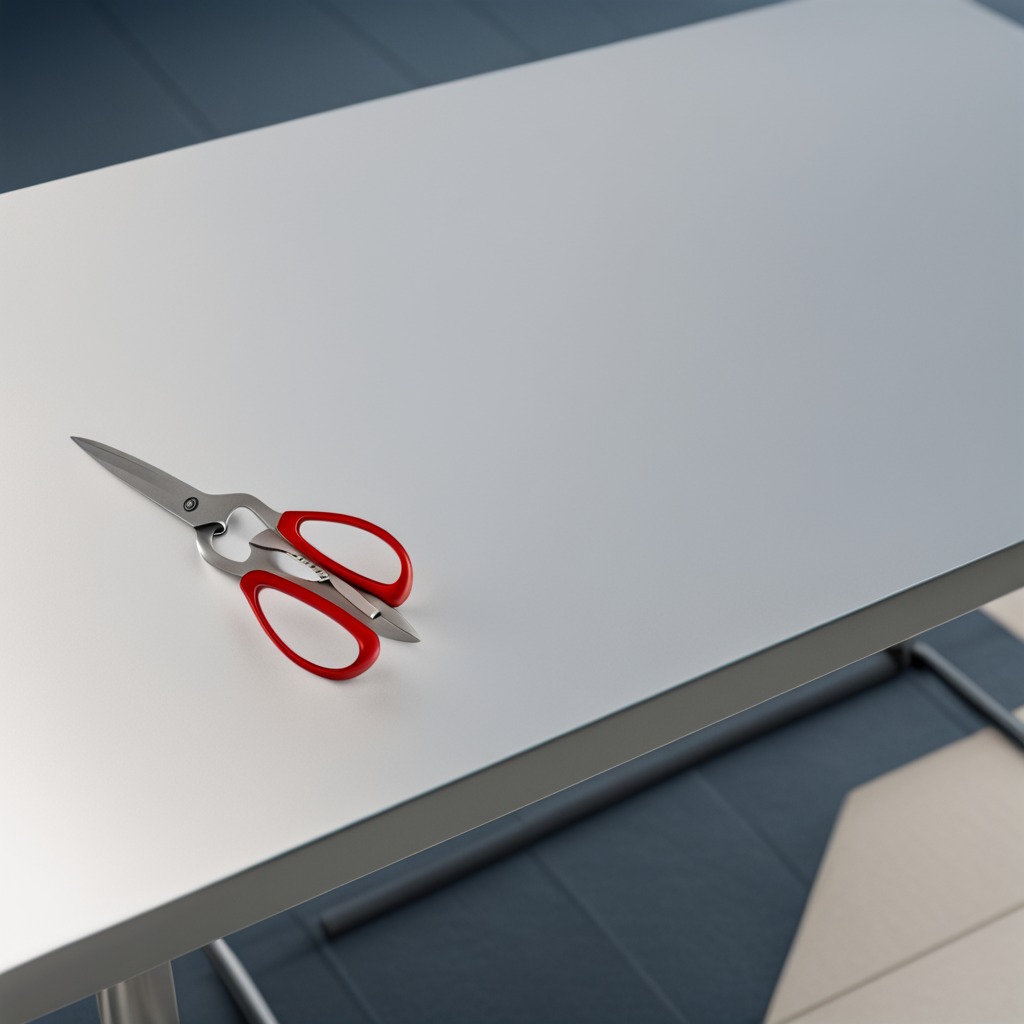
A scissor lying on the table